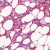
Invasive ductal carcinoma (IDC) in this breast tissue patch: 0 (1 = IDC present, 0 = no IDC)